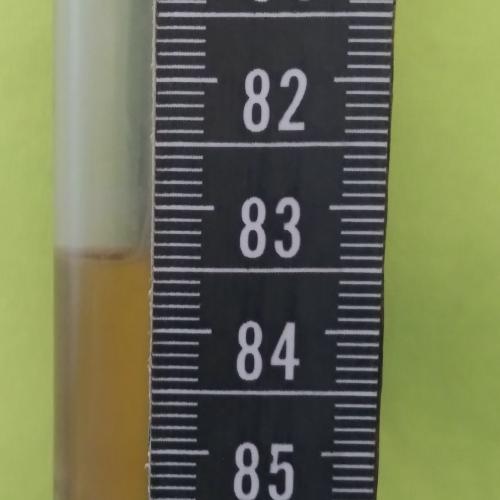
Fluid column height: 83.4 cm